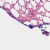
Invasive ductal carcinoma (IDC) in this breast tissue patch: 0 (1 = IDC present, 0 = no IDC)